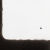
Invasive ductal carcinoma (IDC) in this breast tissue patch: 0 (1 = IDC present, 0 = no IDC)